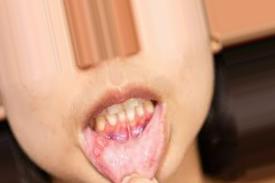
Condition: Mouth Ulcer